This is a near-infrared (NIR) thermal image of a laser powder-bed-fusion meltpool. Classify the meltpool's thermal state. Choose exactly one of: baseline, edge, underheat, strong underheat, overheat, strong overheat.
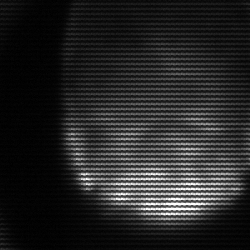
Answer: edge